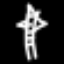
Label: The Eiffel Tower